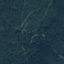
Label: Forest